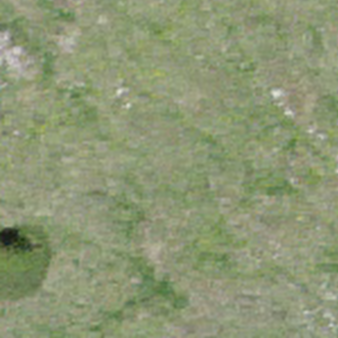
Label: other